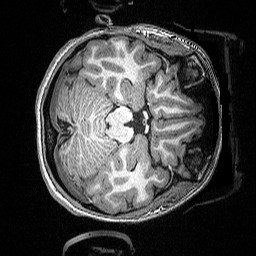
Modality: T1w
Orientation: axial
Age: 22
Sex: female
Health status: healthy
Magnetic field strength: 3 T
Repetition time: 2.53 s
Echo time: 0.00331 s